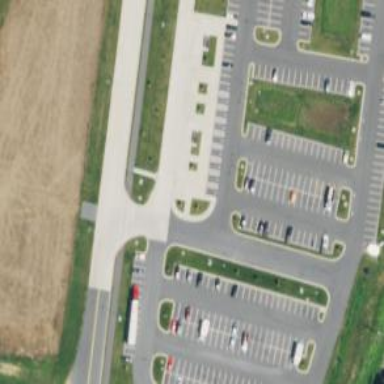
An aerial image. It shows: Parking space is available.